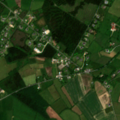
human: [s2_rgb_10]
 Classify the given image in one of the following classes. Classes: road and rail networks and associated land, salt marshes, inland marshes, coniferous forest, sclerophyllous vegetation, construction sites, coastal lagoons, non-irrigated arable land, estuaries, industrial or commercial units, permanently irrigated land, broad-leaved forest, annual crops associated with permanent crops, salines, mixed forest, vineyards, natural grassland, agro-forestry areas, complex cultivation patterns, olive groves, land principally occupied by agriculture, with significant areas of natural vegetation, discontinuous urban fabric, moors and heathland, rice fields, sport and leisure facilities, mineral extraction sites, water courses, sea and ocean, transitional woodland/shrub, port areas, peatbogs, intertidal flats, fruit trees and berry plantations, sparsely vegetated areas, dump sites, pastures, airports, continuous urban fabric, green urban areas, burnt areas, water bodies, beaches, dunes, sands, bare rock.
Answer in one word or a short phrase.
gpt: pastures, coniferous forest